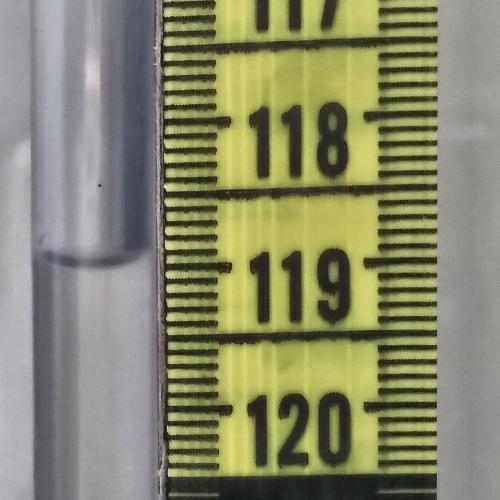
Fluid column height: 118.9 cm